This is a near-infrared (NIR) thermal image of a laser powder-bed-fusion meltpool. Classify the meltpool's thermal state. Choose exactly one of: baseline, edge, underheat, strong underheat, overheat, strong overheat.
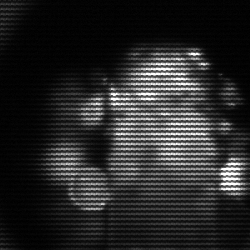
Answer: strong underheat